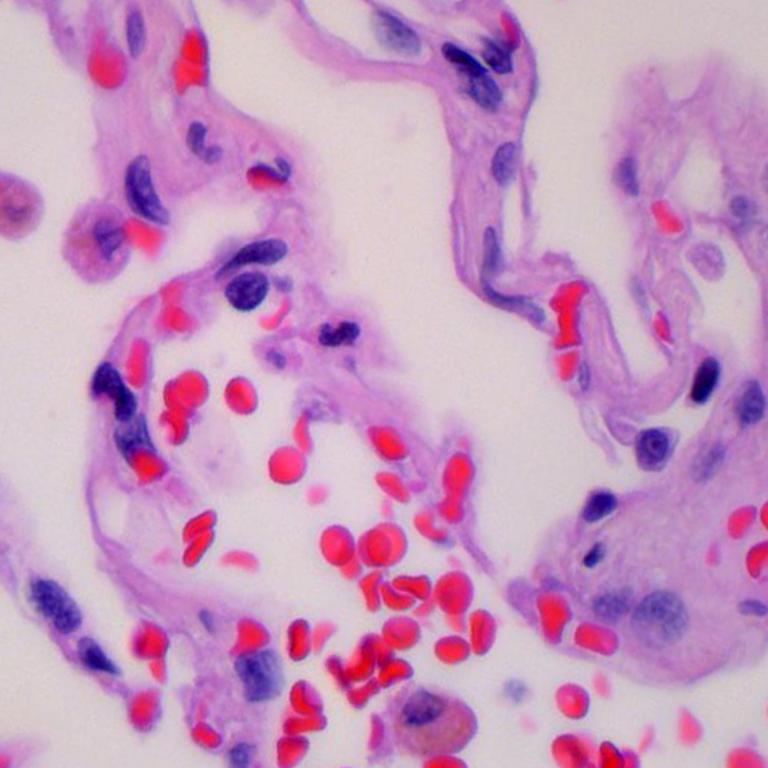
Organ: lung
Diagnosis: benign